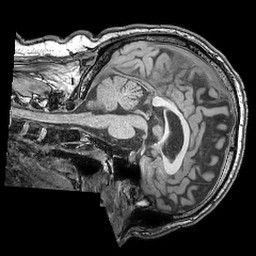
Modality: T1w
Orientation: sagittal
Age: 46
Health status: ill
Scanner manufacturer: philips
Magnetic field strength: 3 T
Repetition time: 0.007 s
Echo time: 0.003501 s